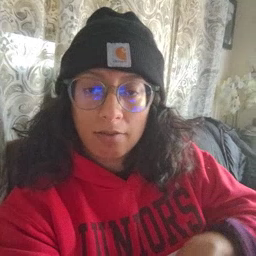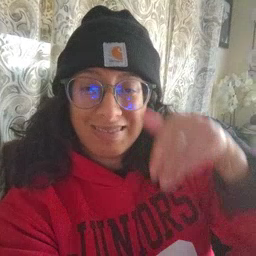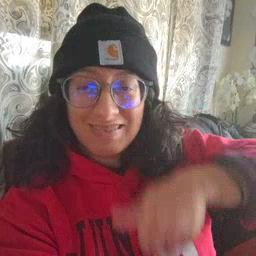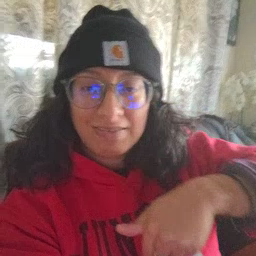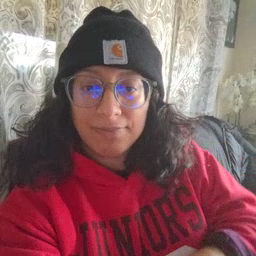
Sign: night